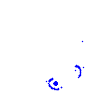
Particle: pion